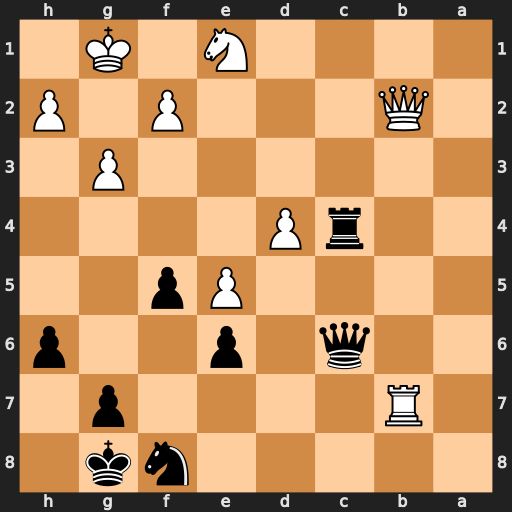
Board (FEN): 5nk1/1R4p1/2q1p2p/4Pp2/2rP4/6P1/1Q3P1P/4N1K1
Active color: b
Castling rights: -
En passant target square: -
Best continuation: Rc1 Qd2 Rxe1+ Qxe1 Qxb7